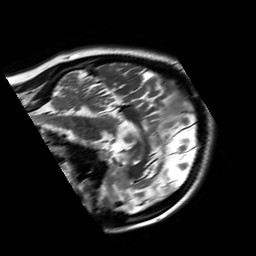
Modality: T2w
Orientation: sagittal
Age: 20
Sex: female
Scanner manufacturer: siemens
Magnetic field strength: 3 T
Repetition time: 8.53 s
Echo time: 0.091 s